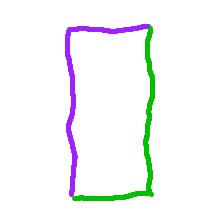
Shape: rectangle